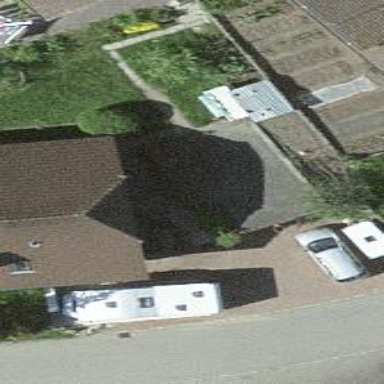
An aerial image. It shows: View of roof of building.